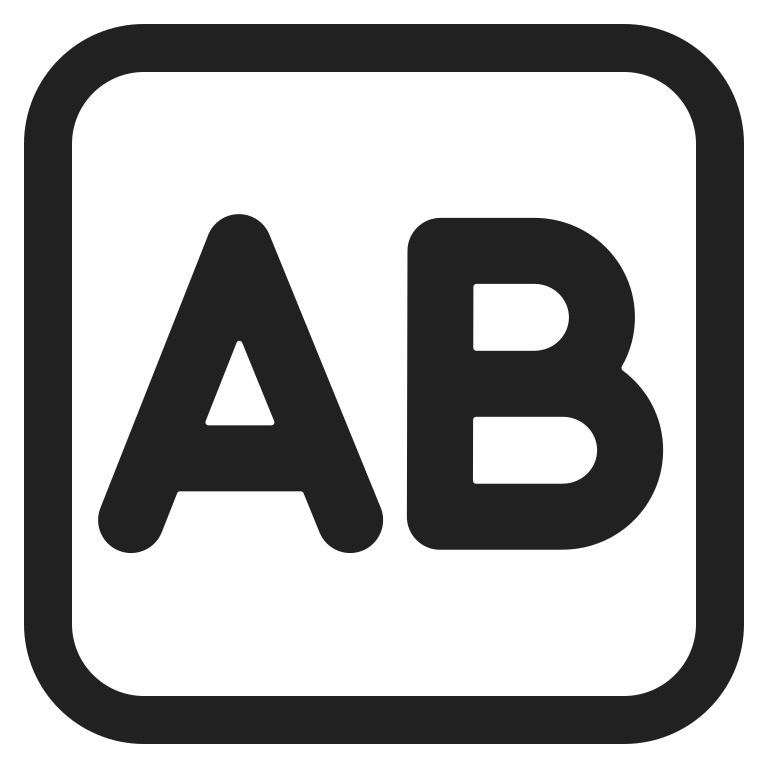
ab button blood type high contrast